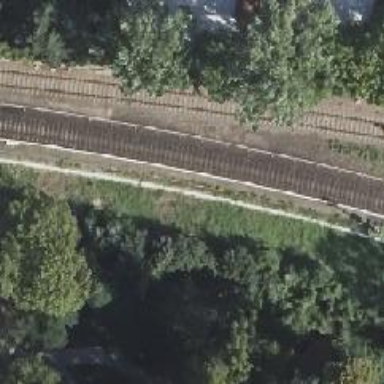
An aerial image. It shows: Abandoned railway.